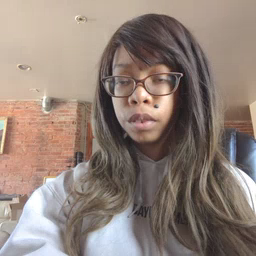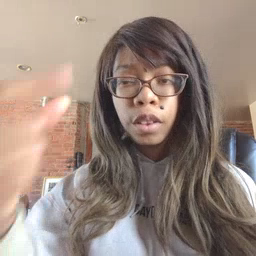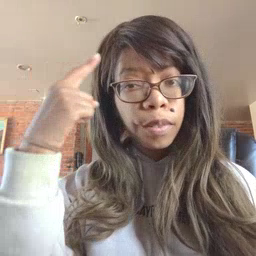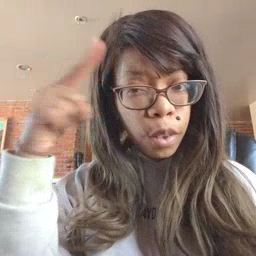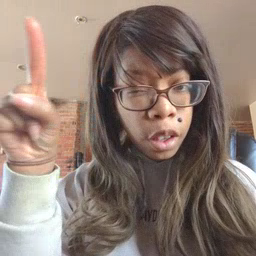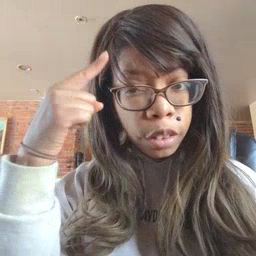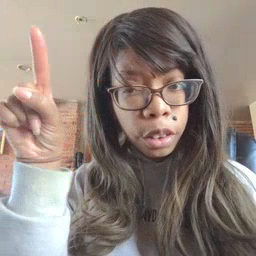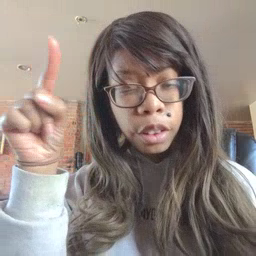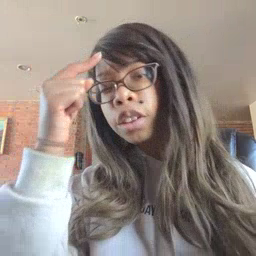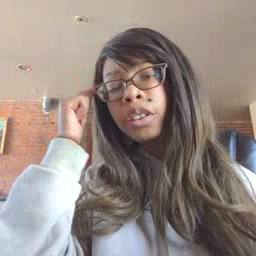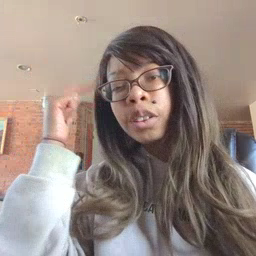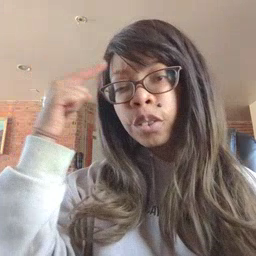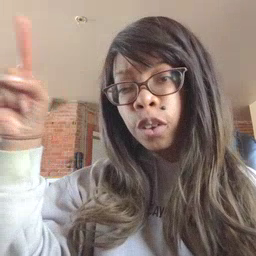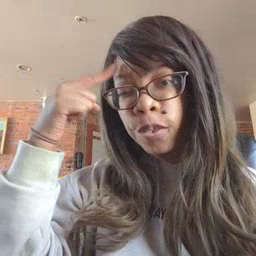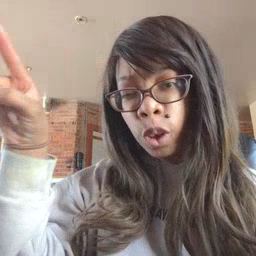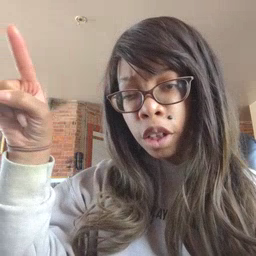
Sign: for